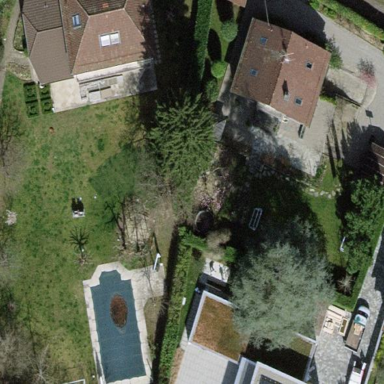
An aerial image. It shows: Garden enclosed by fence.